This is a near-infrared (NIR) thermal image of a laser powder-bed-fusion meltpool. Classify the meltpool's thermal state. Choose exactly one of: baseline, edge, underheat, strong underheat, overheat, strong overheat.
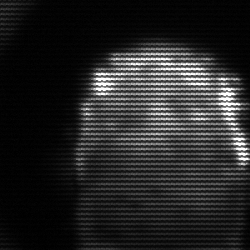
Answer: baseline